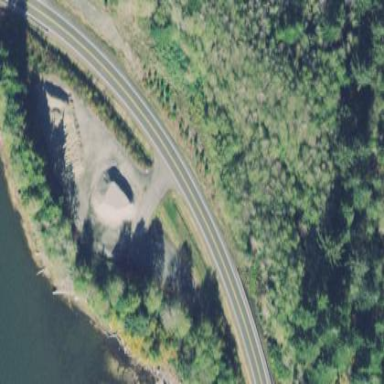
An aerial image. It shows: Rest area on the road.